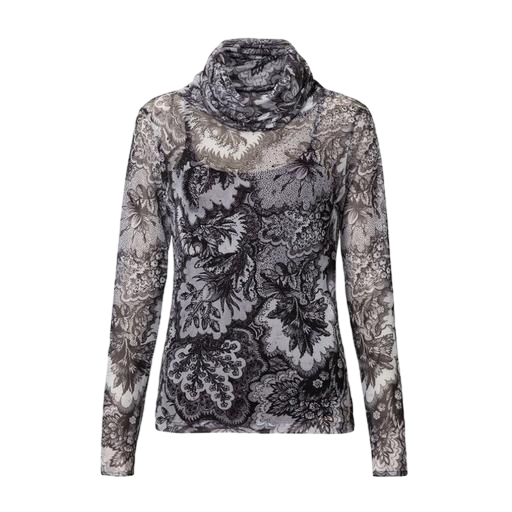
gray lavish print jersey turtleneck, gray patterned twinset, black printed cowl neck top, white background